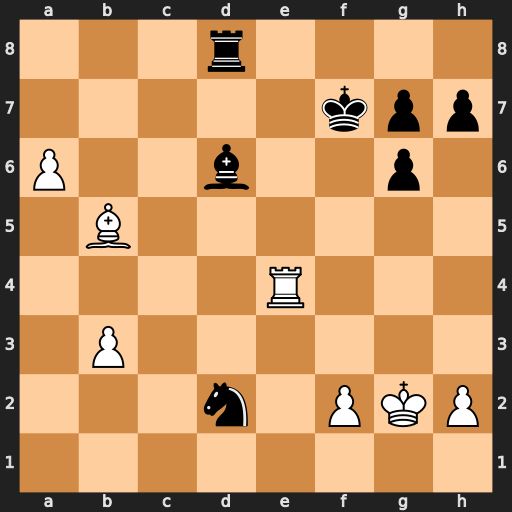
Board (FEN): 3r4/5kpp/P2b2p1/1B6/4R3/1P6/3n1PKP/8
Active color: w
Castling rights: -
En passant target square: -
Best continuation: Re8 Rxe8 Bxe8+ Kxe8 a7